Question: '''
boxplot(s2040_W20_fishjump$Distance, main = "Fish Jump Distance", xlab = "Control vs Treatment", ylab = "Distance")
'''
Returns me a single plot, with proper labels but only one boxplot. I need to divide the plots based on Control vs Treatment, and cannot figure out how.
Here is the data set I am working with

Any help would be appreciated, thanks.
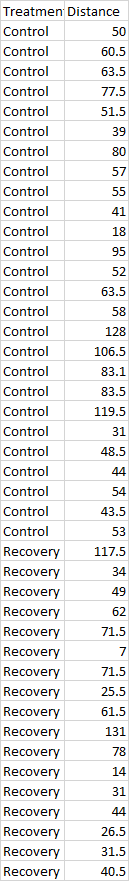
Answer: Use the tilda:
'''
boxplot(s2040_W20_fishjump$Distance ~ s2040_W20_fishjump$Treatment, main = "Fish Jump Distance", xlab = "Control vs Treatment", ylab = "Distance")
'''